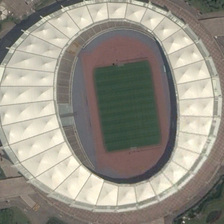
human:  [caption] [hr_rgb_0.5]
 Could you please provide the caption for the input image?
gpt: some green trees are around a large stadium .

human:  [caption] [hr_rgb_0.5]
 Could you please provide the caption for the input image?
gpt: this is a standard football field with a eye-catching and unique design .

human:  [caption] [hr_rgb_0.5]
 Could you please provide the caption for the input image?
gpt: some green trees are around a large stadium .

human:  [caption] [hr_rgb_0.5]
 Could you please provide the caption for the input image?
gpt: this is a standard football field with a eye-catching and unique design .

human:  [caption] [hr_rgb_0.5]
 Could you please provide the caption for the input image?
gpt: some green trees are around a large stadium .